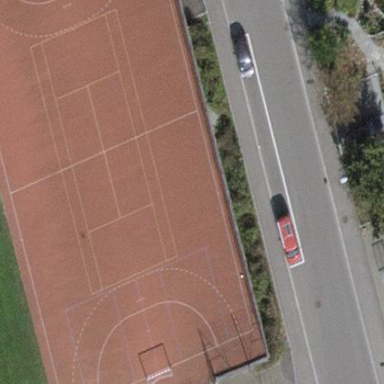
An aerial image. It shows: Soccer pitch for outdoor sports and leisure activities.